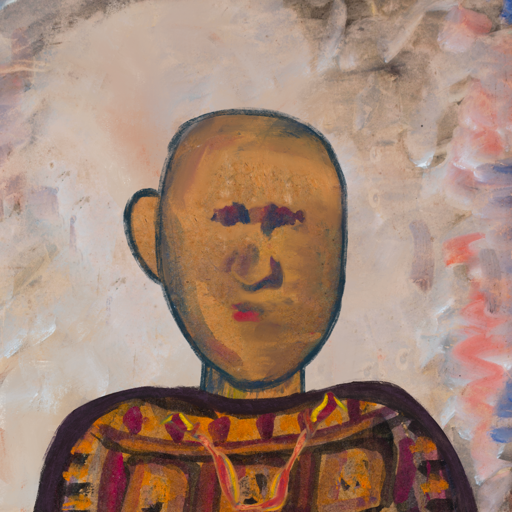
Background: Roy_Bahadur, Head And Neck Front: In_The_Sun, Face Front: In_The_Sun, Bust: Doll, Hair Front: Blank, Head Accessory: Blank, Second Necklace: Gypsy_Mother_1, Necklace: Blank, Baby: Blank